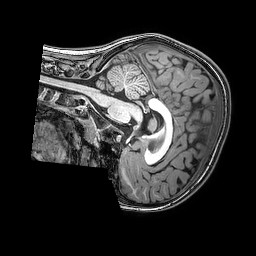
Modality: T1w
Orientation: sagittal
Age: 7
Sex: male
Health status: healthy